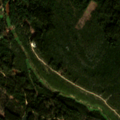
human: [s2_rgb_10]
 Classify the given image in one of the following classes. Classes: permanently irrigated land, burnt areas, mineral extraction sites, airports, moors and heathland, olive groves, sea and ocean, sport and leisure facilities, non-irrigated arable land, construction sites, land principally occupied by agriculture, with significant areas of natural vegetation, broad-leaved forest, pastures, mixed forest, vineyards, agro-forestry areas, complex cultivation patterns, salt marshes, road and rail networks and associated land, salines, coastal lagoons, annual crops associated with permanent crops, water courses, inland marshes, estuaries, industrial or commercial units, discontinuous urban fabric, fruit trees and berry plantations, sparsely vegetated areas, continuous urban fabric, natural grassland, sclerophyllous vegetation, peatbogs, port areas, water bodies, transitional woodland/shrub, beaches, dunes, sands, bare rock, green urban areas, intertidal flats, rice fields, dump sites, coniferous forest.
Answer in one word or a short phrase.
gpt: coniferous forest, mixed forest, sclerophyllous vegetation, transitional woodland/shrub